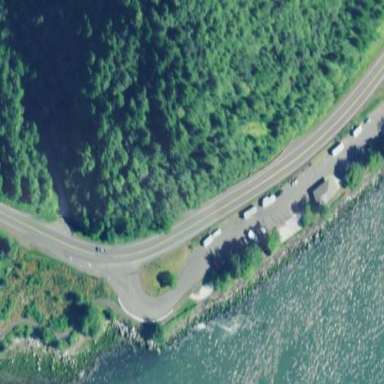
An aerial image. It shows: Rest area on the road.